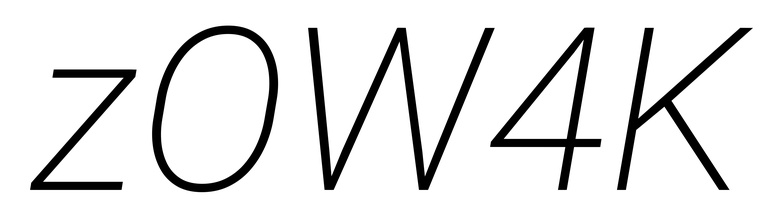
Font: Roboto-Italic_ExtraLight_Italic